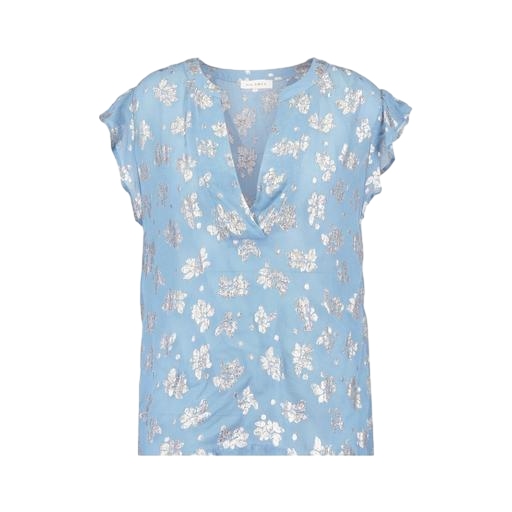
blue printed v-neck top only macy, floral-print lamé blouse, blue floral-print gauze top, white background